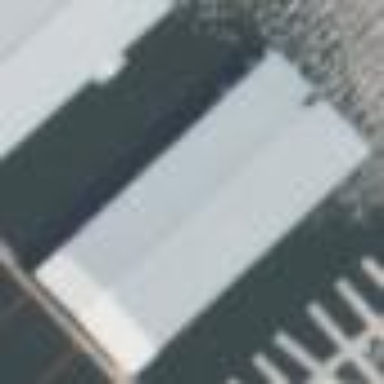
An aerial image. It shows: Building used for boat storage.